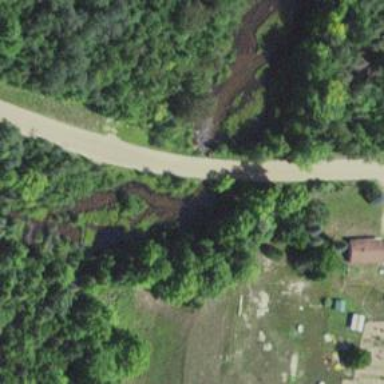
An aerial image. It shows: Culvert tunnel passing under river.